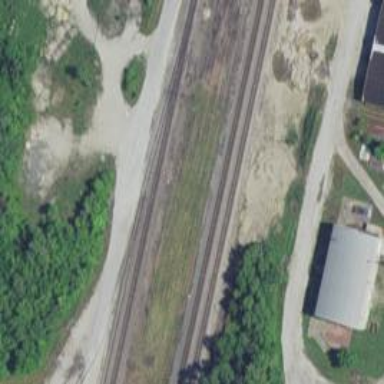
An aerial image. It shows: Abandoned railway.